A bearing vibration time series has been folded into this square grayscale image, one row per segment of consecutive samples. Determine the bearing's health state. Answer with exactly one of: normal, inner_race, outer_race, ball.
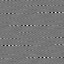
Answer: outer_race